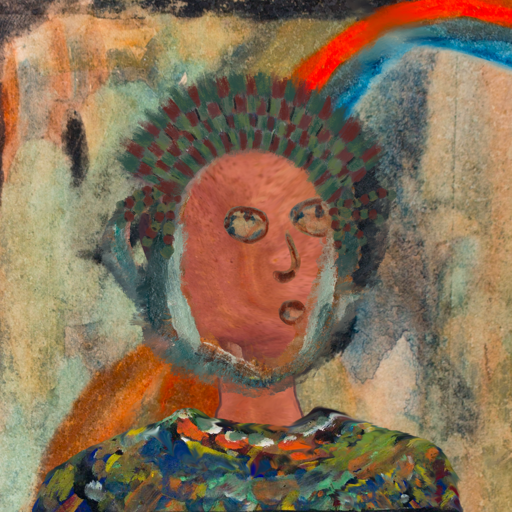
Background: Childish, Head And Neck Side: Mother_And_Son_Mother, Face Side: Orphan, Bust: An_Impression, Hair Side: Boggyland, Head Accessory: After_Raid_Crown, Second Necklace: Blank, Necklace: Blank, Baby: Blank